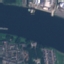
Land use / land cover: River